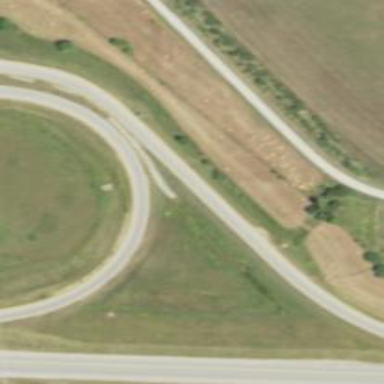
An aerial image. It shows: Trunk link highway.